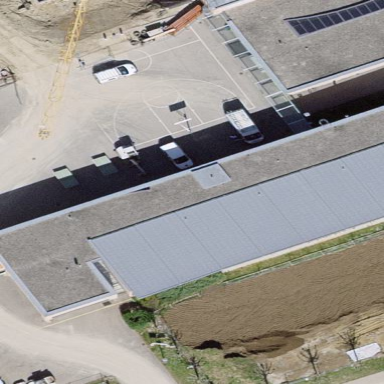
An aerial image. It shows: School building.